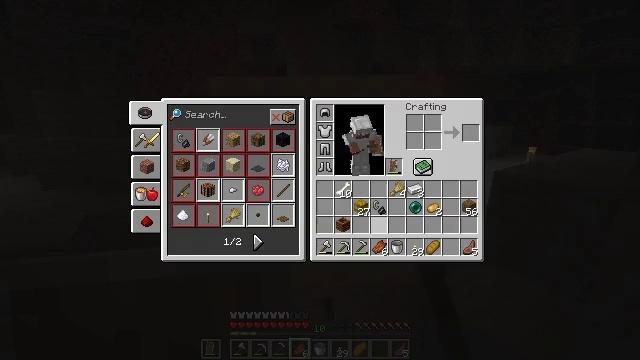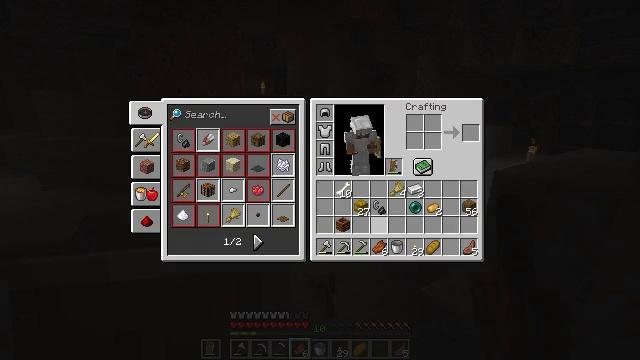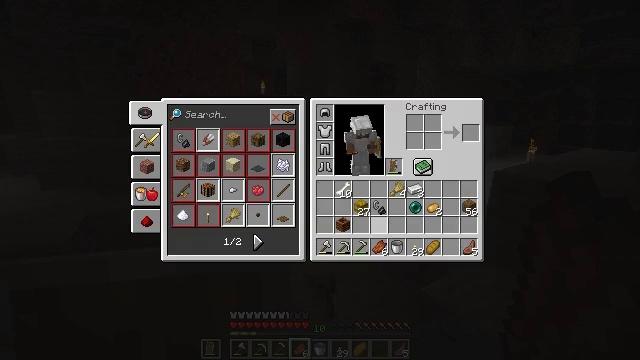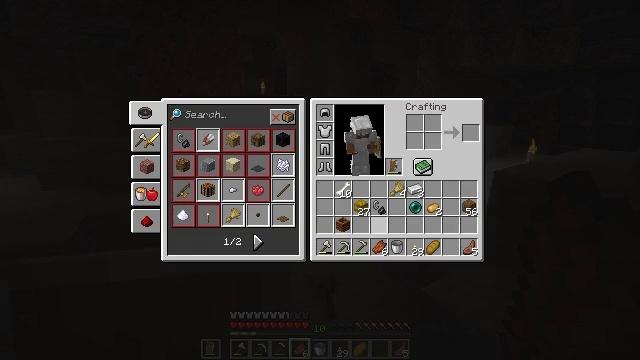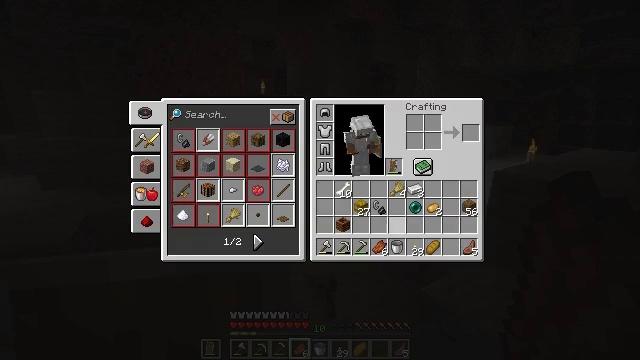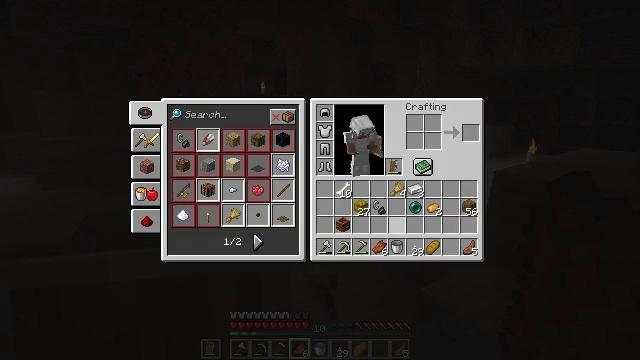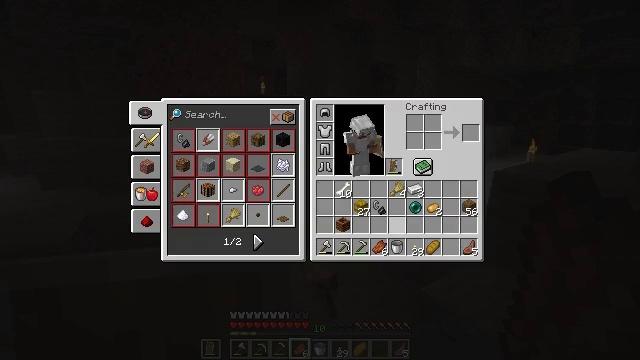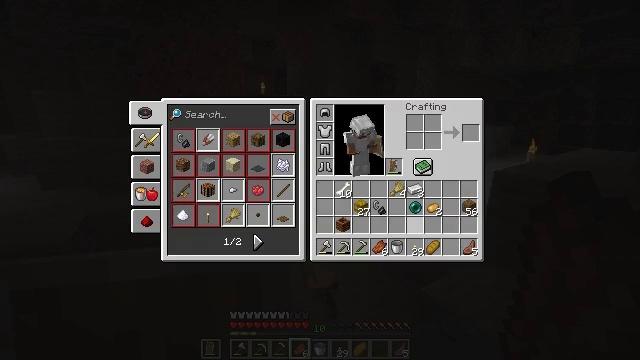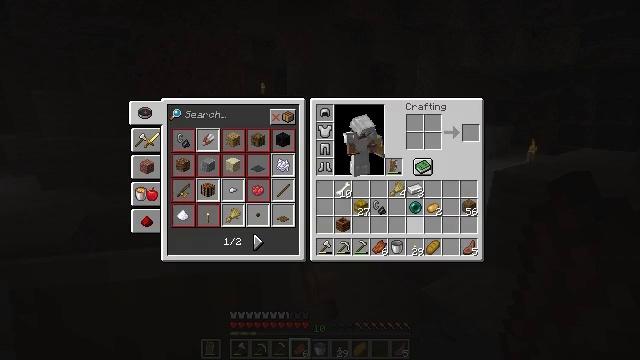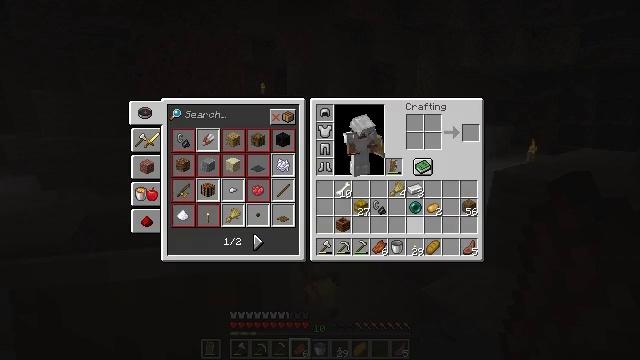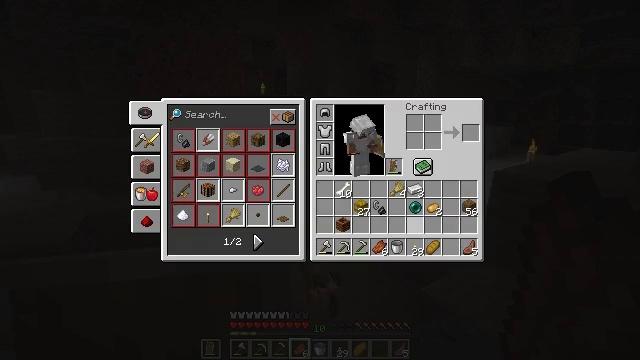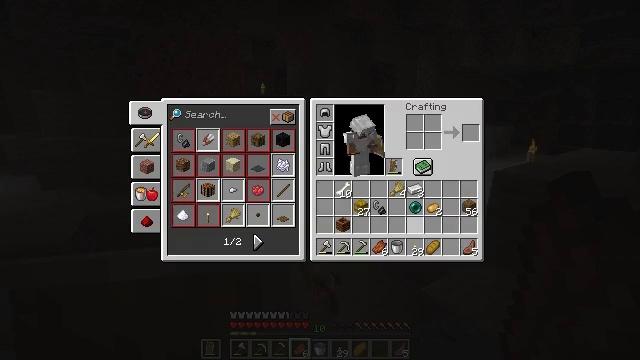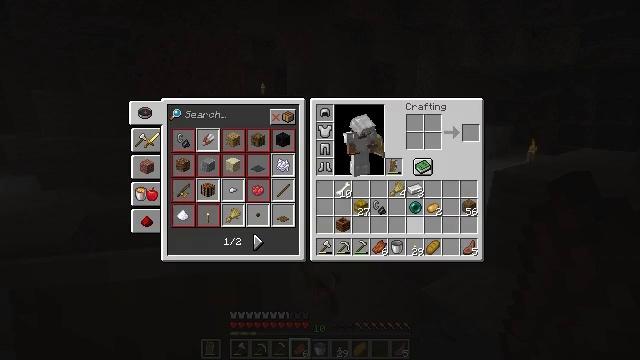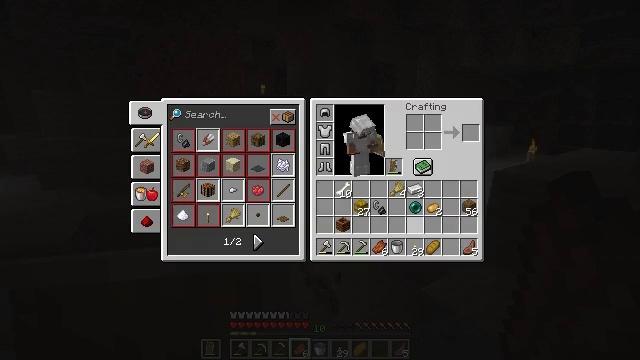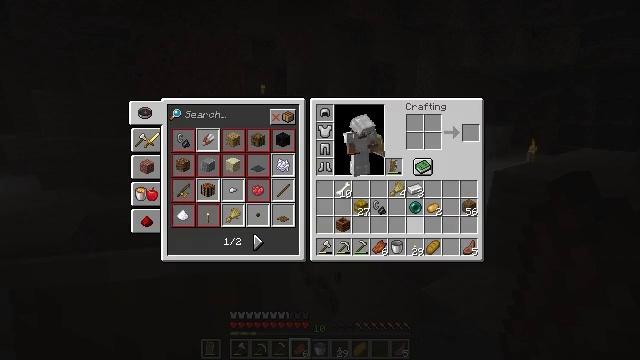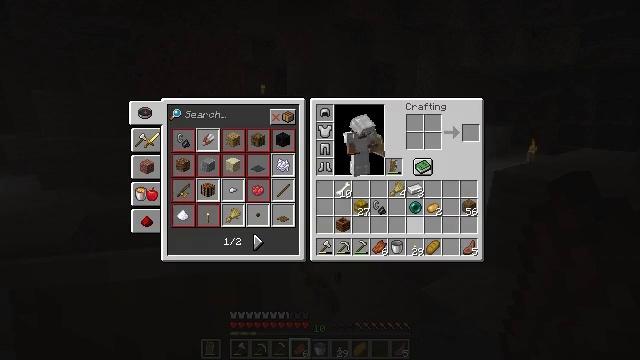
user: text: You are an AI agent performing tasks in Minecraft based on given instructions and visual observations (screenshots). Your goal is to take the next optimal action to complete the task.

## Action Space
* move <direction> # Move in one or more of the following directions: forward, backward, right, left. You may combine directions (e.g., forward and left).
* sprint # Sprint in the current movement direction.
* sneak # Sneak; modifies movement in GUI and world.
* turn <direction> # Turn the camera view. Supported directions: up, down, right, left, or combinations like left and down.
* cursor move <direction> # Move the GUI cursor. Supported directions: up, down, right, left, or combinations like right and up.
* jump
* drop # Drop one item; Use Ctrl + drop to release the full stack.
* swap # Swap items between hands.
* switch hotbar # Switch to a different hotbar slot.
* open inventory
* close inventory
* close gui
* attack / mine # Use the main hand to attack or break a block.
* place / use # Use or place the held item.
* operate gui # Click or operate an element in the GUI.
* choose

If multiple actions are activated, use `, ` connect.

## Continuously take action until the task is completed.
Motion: motion action
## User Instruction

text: Reclaim the furnace for later use.
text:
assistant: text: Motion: sprint, open gui
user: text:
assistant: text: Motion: sprint
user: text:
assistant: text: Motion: sprint
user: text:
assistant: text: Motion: sprint, cursor move right
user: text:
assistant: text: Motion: sprint
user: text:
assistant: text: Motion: sprint
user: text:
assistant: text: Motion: sprint, cursor move right
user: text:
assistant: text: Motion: sprint
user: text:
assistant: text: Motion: no_op
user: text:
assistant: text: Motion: no_op
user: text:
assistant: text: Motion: no_op
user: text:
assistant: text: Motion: no_op
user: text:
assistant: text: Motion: no_op
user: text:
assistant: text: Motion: no_op
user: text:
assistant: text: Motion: no_op
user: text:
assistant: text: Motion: no_op
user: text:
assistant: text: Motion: no_op
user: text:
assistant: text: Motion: no_op
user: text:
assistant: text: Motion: close gui
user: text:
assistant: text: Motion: no_op
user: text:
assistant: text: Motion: turn right
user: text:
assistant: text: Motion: turn right and down
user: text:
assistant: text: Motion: turn right and down
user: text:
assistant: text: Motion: move back, turn right and down
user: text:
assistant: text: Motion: move back, turn right
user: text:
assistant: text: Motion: move back, turn right
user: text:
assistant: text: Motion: move back
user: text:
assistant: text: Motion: move back
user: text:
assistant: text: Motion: move back, turn right and up
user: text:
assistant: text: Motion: turn right and up